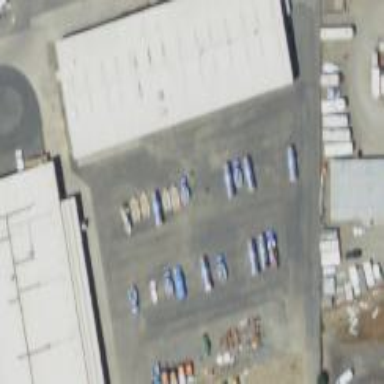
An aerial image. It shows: Commercial building.